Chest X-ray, AP view. Patient: 58 years old, sex M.
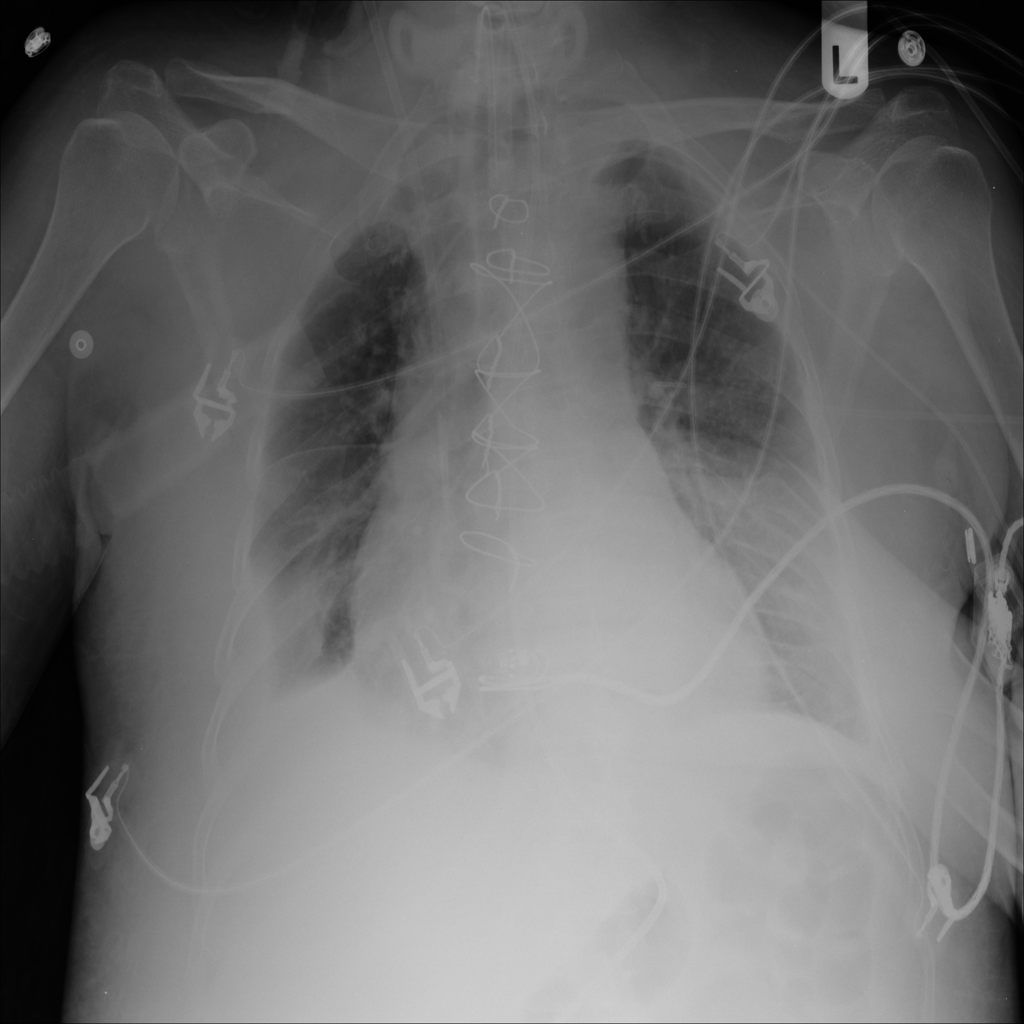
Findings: No Finding